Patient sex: M
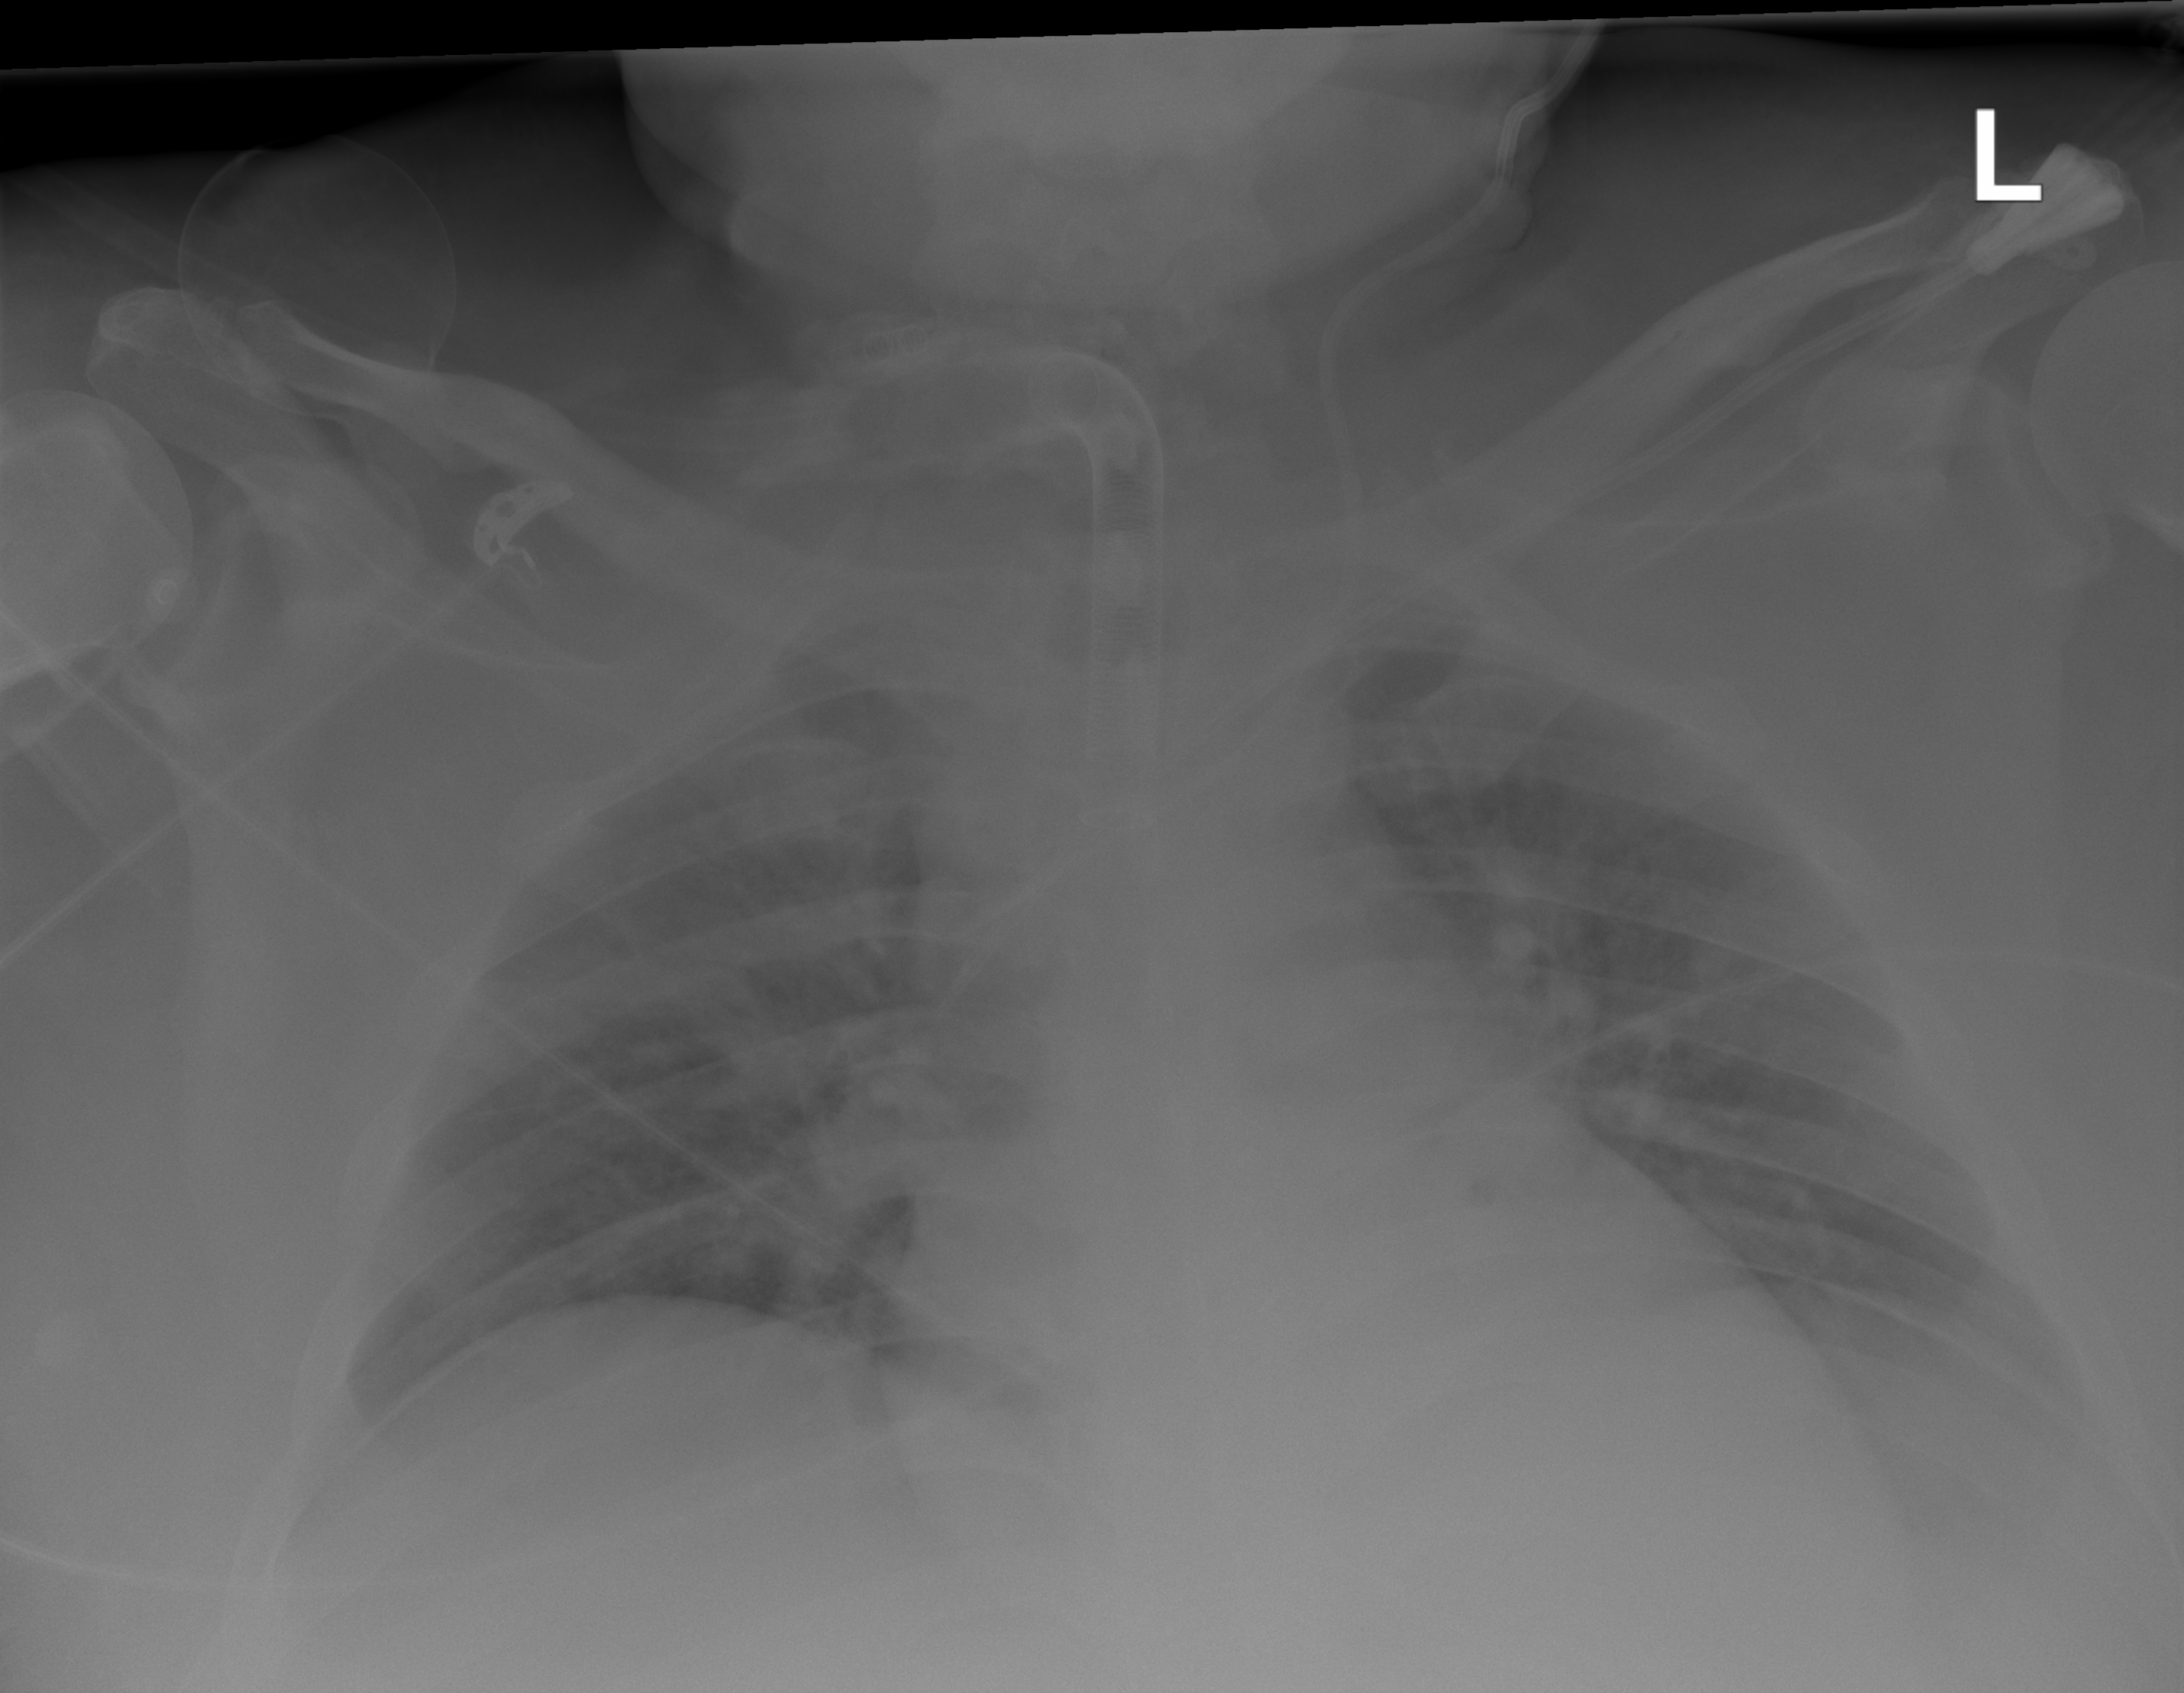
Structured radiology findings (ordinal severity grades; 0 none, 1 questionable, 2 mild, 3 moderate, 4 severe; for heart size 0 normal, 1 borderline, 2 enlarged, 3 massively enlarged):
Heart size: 2
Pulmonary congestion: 2
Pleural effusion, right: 0
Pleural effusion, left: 2
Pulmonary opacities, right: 0
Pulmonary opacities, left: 0
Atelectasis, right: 0
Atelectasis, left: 2